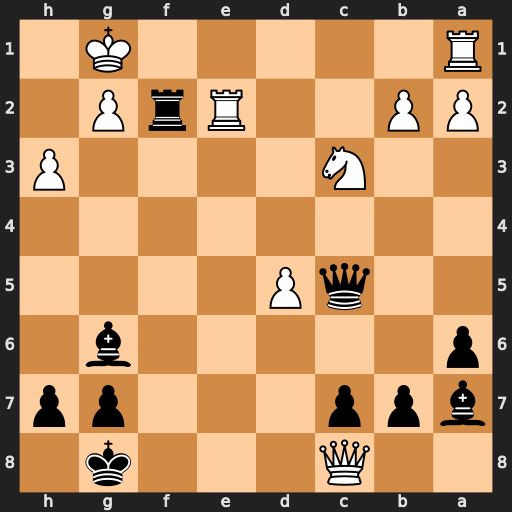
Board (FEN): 2Q3k1/bpp3pp/p5b1/2qP4/8/2N4P/PP2RrP1/R5K1
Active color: b
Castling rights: -
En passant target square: -
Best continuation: Rf8+ Kh1 Rxc8